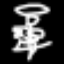
Label: angel